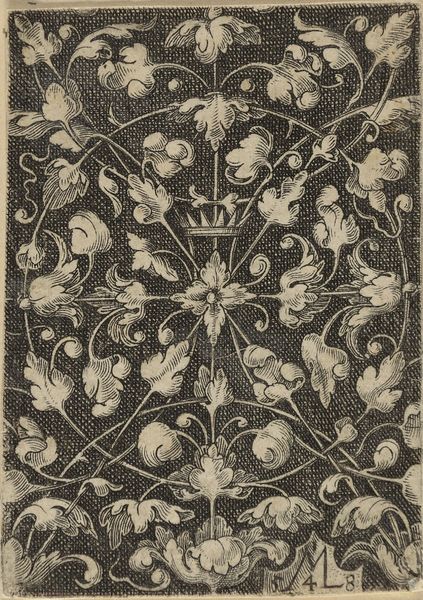
Titel: Laubornament
Künstler: Melchior Lorichs
Standort: Hamburg
Institution: Museum für Kunst und Gewerbe Hamburg
Schlagwörter: blätter, blüten, krone, renaissance, kreis, papier, grafik, graphik, floral, ornamente, fotografie, photographie, druckgraphik, druckgrafik, stich, kupferstich, arabeske, rankenwerk, rankenornament, gerippt, reproduktionen, druckerzeugnisse, pflanzenornamente, ornamentstich, vorlageblätter, hopfenblatt, füllung, laubornament